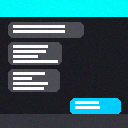
Screen state: on